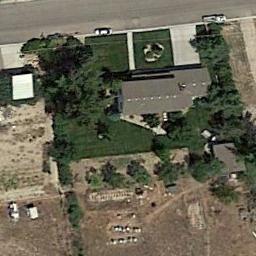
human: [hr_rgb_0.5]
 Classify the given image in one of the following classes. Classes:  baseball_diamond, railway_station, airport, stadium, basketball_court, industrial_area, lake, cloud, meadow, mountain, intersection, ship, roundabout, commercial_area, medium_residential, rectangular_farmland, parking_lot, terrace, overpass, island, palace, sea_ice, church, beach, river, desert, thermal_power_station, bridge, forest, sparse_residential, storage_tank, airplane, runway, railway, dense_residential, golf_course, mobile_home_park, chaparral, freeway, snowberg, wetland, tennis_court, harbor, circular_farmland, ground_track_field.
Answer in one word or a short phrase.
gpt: sparse_residential